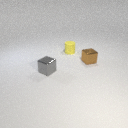
small gray metal cube to the left of small brown metal cube